Chest X-ray. View position: PA
Patient age: 32
Patient sex: M
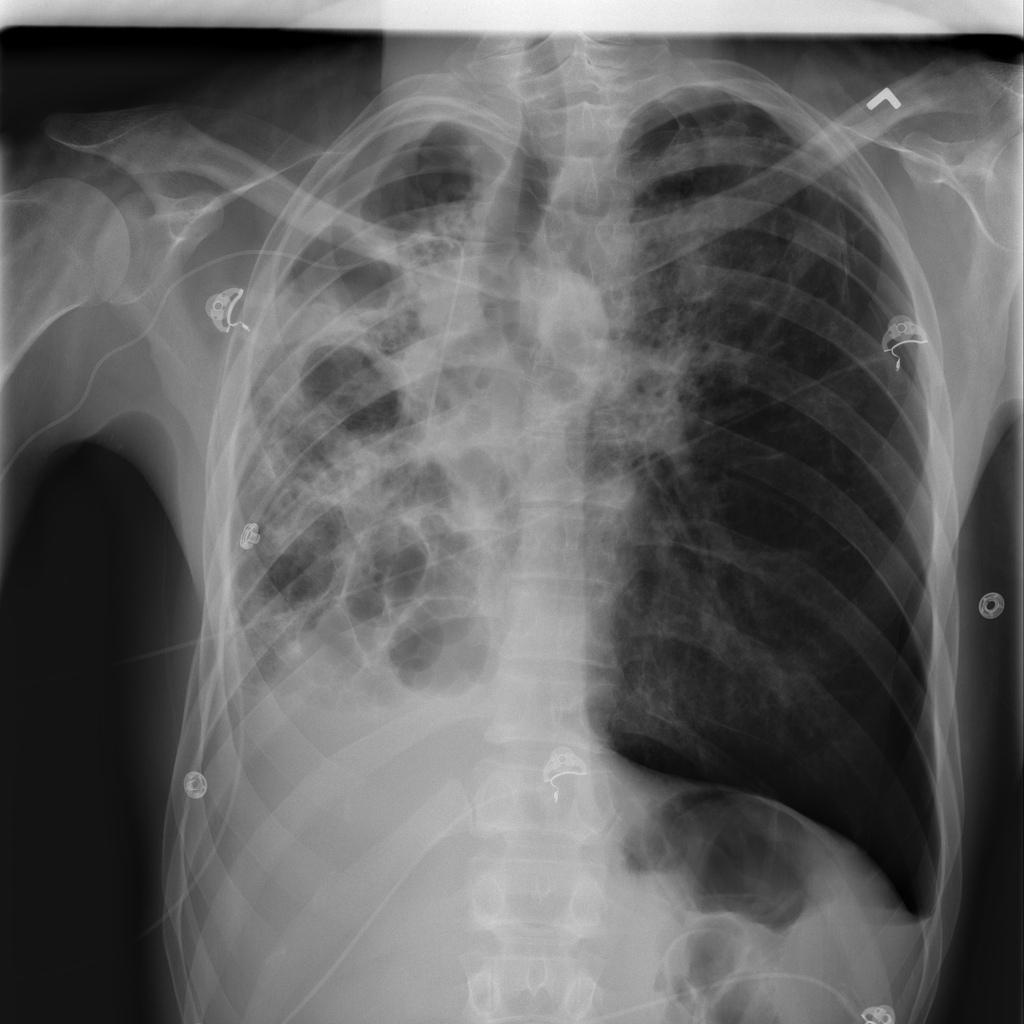
Finding: Pneumothorax